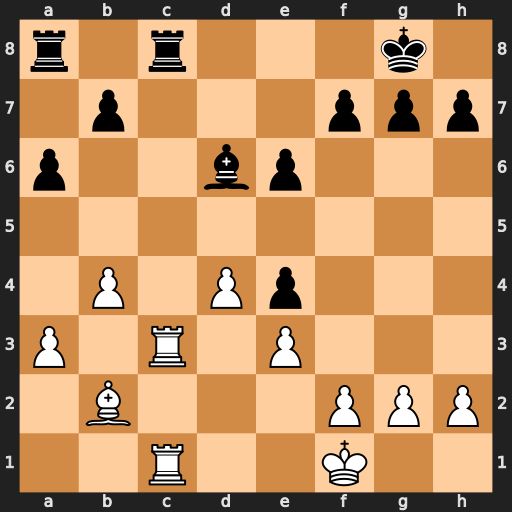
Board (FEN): r1r3k1/1p3ppp/p2bp3/8/1P1Pp3/P1R1P3/1B3PPP/2R2K2
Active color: w
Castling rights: -
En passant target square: -
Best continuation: Rxc8+ Rxc8 Rxc8+